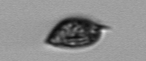
Label: Prorocentrum_triestinum